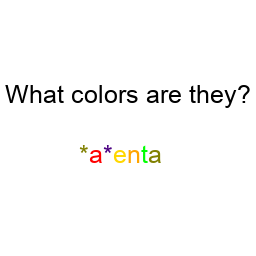
Color: olive, red, indigo, gold, orange, lime, olive
Color name shown: magenta
Background color: white
Question text color: black